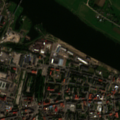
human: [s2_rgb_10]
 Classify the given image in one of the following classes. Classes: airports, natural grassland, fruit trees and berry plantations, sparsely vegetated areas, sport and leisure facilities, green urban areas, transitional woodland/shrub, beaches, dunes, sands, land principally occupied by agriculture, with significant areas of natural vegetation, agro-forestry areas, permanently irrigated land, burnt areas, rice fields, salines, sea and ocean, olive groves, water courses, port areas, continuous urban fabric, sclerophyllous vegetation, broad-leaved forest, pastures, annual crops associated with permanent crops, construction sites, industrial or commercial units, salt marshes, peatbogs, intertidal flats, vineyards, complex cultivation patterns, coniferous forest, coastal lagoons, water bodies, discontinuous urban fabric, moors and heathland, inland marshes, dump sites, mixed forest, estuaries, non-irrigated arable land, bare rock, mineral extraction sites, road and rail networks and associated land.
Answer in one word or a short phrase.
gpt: discontinuous urban fabric, industrial or commercial units, pastures, complex cultivation patterns, water courses